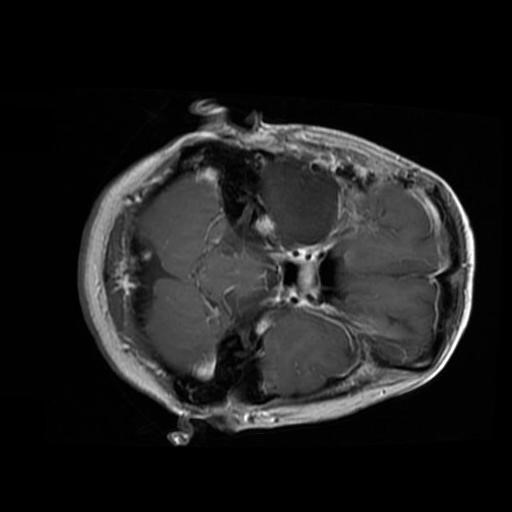
Label: brain_glioma